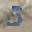
Label: 3